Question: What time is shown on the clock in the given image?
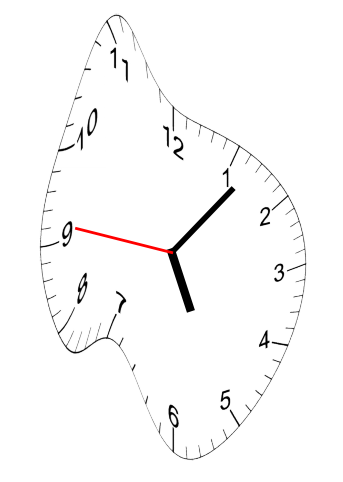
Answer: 05:06:46